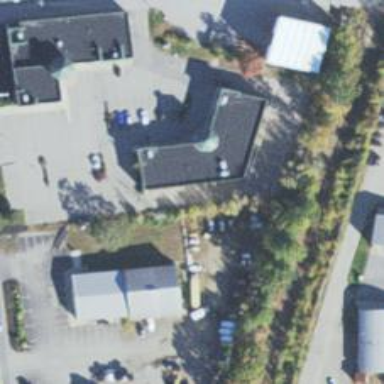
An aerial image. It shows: Fitness centre on leisure land.